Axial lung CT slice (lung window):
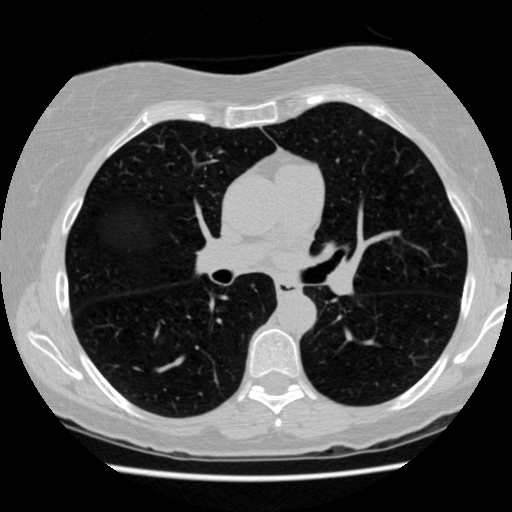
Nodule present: no